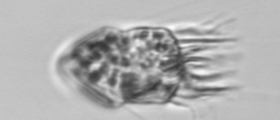
Label: Strombidium_inclinatum